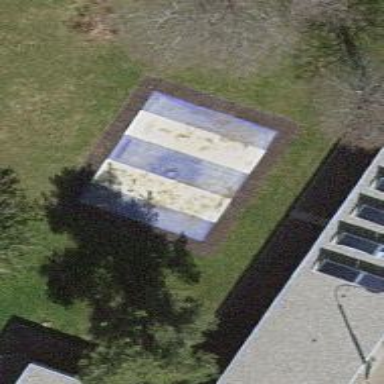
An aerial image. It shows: Playground featuring trampoline.